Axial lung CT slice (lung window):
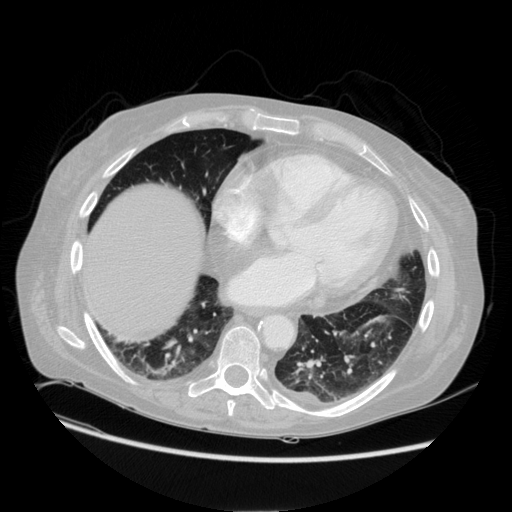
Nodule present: no